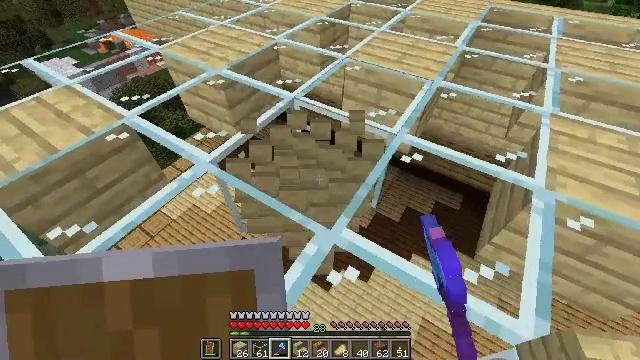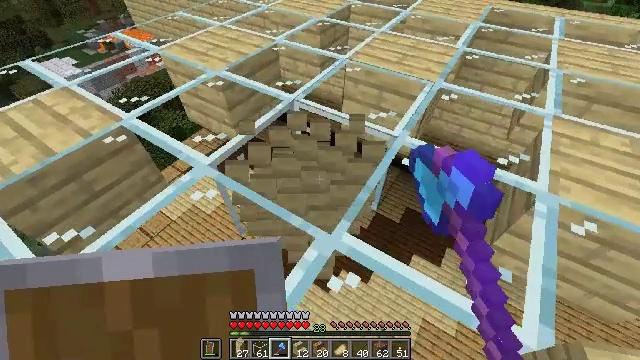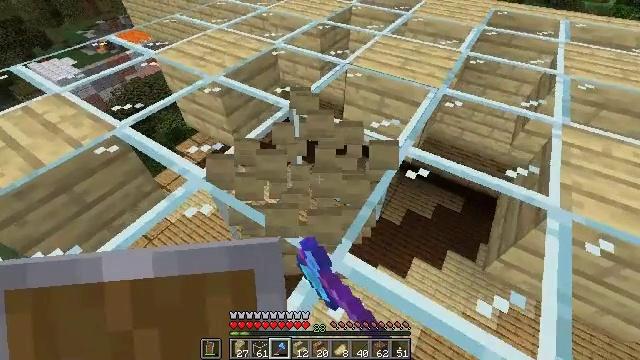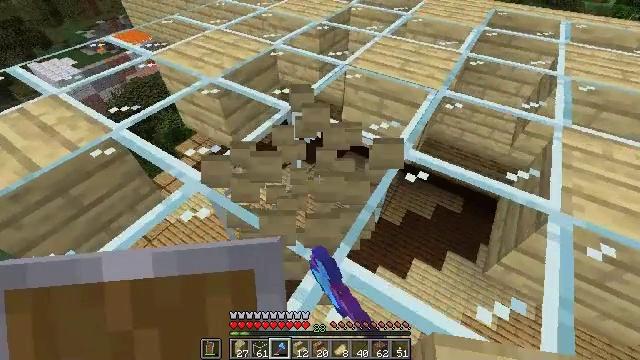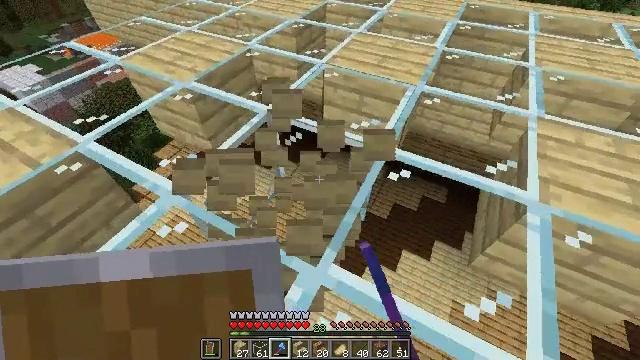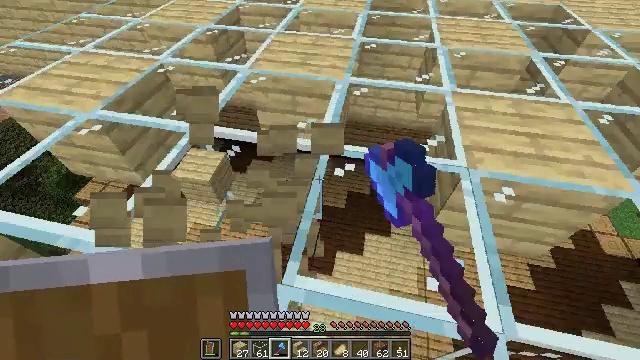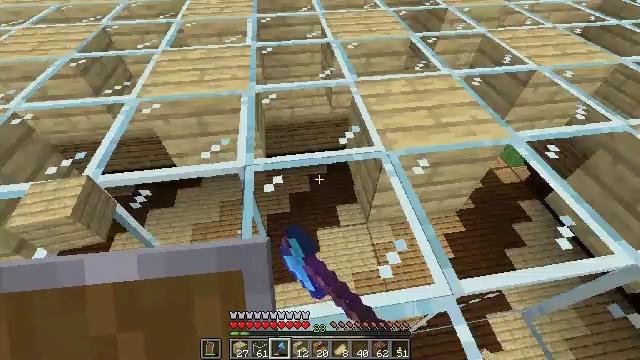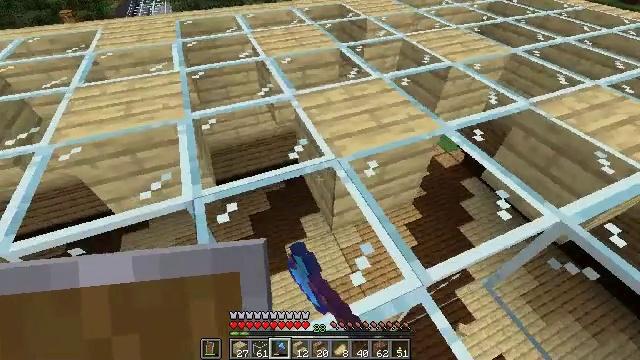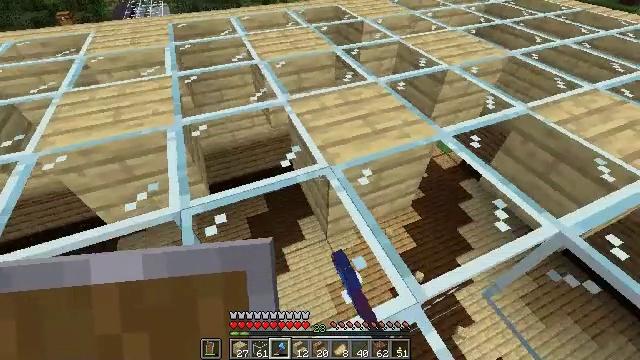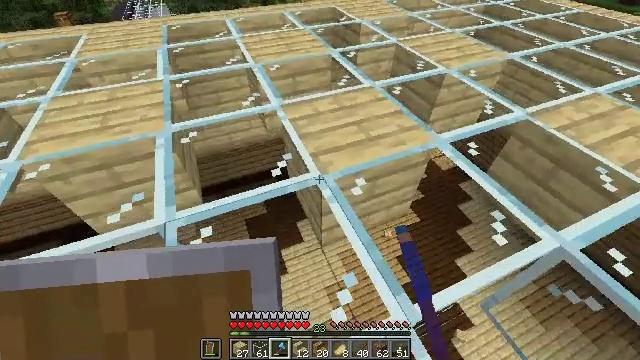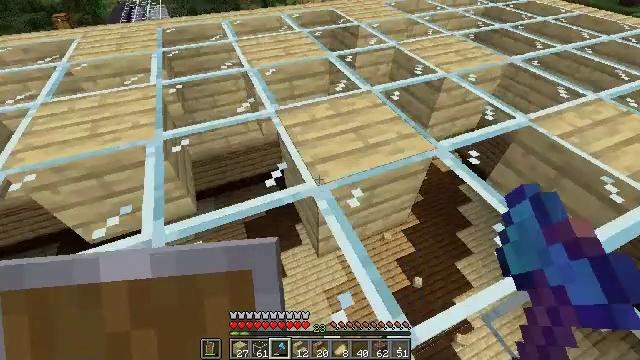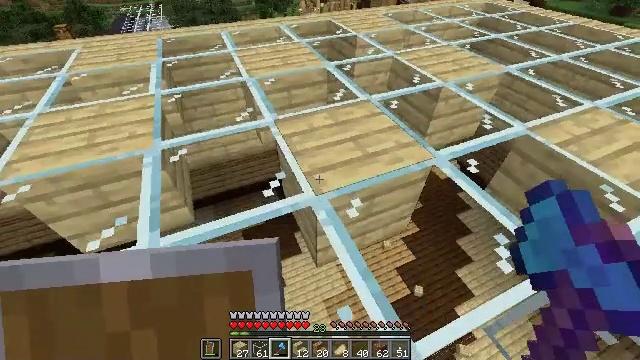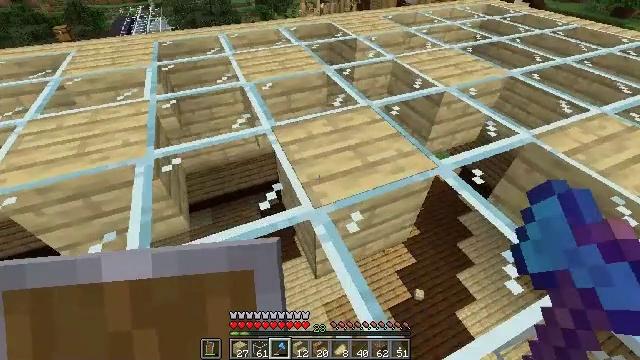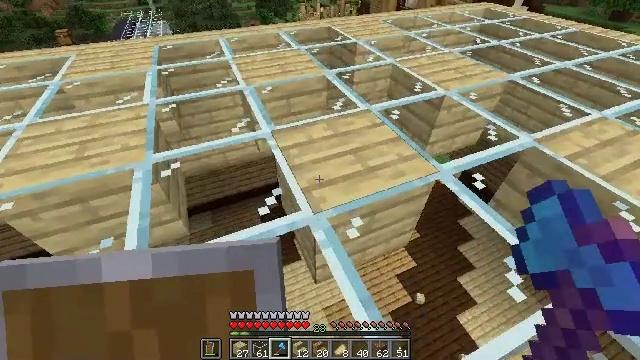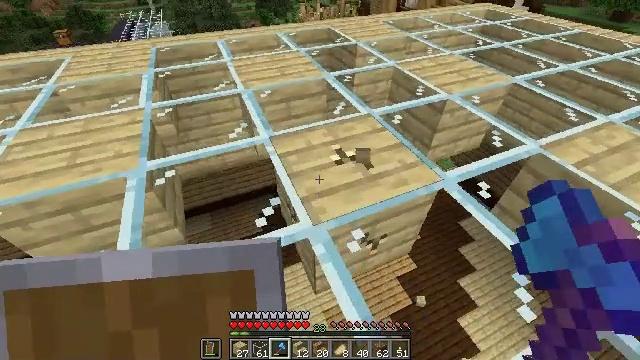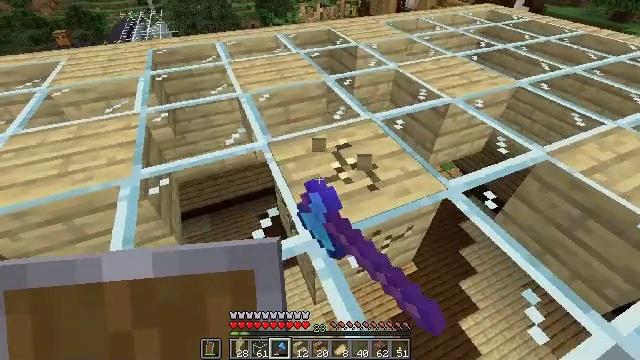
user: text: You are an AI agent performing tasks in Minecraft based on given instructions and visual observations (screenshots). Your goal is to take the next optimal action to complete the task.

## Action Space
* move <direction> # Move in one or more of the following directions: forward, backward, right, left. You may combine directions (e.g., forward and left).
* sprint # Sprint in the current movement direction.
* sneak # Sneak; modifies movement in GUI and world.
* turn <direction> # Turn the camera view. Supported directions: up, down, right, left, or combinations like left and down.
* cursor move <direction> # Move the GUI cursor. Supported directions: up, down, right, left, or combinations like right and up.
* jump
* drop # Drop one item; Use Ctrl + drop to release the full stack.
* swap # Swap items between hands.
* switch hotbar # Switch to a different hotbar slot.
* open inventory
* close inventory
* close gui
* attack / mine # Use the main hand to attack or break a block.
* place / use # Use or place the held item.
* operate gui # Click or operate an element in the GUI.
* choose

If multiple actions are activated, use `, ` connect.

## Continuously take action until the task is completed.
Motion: motion action
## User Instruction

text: Collect birch planks from structures.
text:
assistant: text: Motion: move forward, sneak, attack / mine
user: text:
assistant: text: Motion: move forward, sneak, attack / mine
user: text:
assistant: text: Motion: move forward and move right, sneak, attack / mine
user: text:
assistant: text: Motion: move forward and move right, sneak, turn right, attack / mine
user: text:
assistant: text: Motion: move forward and move right, sneak, turn right, attack / mine
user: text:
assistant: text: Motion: move forward and move right, sneak, turn right
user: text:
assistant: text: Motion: move forward and move right, sneak, turn right and up
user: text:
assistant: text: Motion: move forward and move right, sneak
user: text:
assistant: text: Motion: move forward, sneak
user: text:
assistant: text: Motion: move forward, sneak
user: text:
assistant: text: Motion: move forward, sneak, turn up
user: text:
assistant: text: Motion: move forward, sneak
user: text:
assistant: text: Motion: move forward, sneak
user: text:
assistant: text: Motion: move forward, sneak, attack / mine
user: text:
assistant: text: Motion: move forward, sneak, attack / mine
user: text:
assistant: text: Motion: move forward, sneak, attack / mine
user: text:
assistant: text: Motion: move forward, sneak, attack / mine
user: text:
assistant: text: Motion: move forward, sneak, attack / mine
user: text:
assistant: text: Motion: move forward, sneak, attack / mine
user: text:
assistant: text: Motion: move forward, sneak, turn left, attack / mine
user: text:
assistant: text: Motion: move forward and move left, sneak, turn left and down, attack / mine
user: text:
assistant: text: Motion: move forward and move left, sneak, turn left, attack / mine
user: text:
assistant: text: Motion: move forward and move left, sneak, turn left
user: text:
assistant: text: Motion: move forward and move left, sneak, turn left and up
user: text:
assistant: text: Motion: move forward and move left, sneak, turn left
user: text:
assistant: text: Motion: move forward, sneak, turn left and up
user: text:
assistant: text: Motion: move forward, sneak, turn left
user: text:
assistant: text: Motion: move forward, sneak
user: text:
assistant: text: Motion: move forward, sneak, attack / mine
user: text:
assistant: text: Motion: move forward, sneak, attack / mine